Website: lowes
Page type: customer-info-address
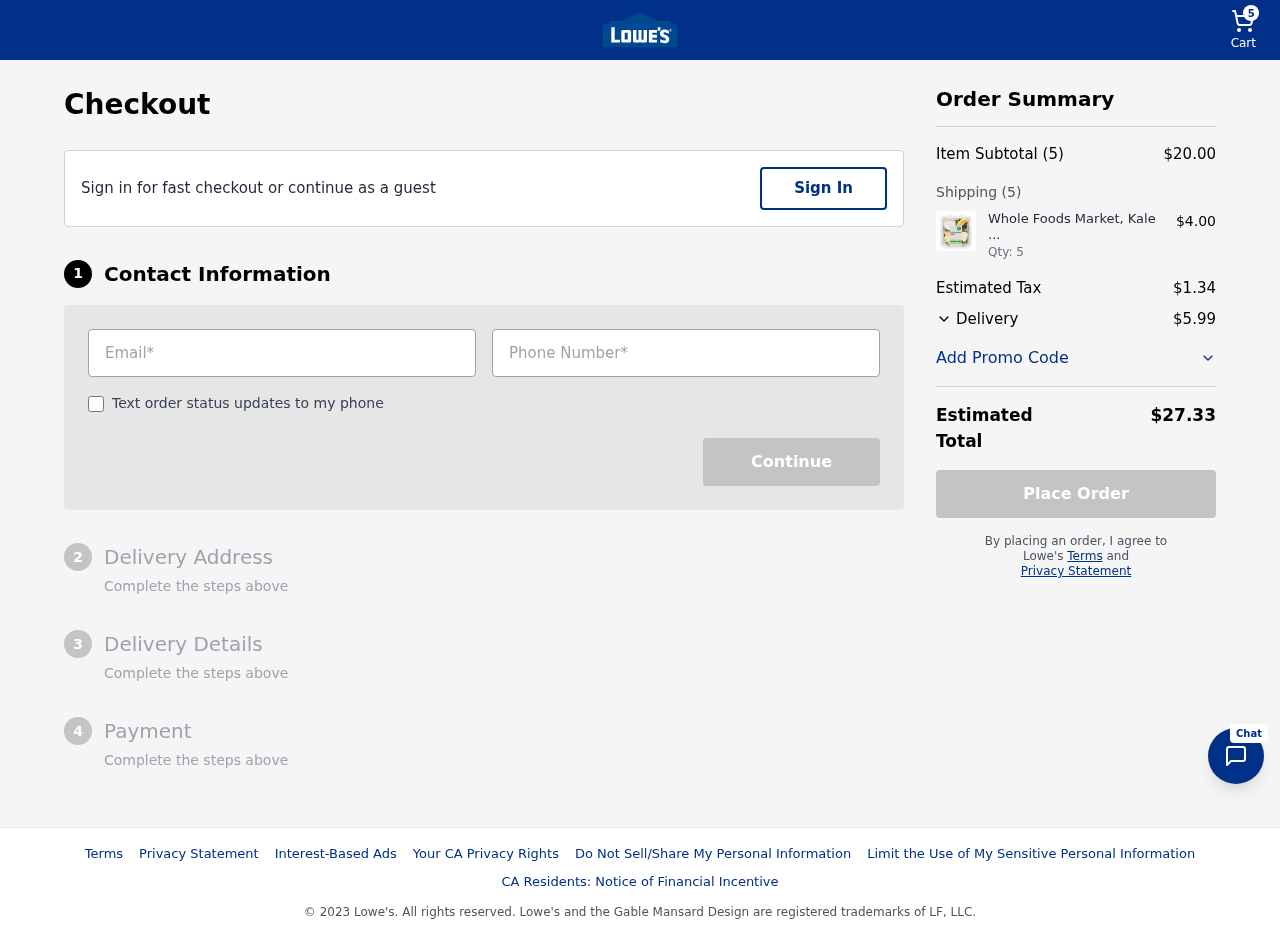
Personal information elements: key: PII_EMAIL
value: rachel.todd@yahoo.com
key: PII_PHONE
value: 3304234679
Product elements: key: PRODUCT1_NAME
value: Whole Foods Market, Kale Parmesan Salad, 4.3 oz
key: PRODUCT1_PRICE
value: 4
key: PRODUCT1_QUANTITY
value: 5
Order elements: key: ORDER_NUM_ITEMS
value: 5
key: ORDER_SUBTOTAL
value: $20.00
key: ORDER_NUM_ITEMS2
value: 5
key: ORDER_TAX
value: $1.34
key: ORDER_SHIPPING_COST
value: $5.99
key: ORDER_TOTAL
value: $27.33